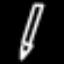
Label: pencil